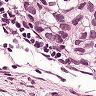
Metastatic tissue present: yes